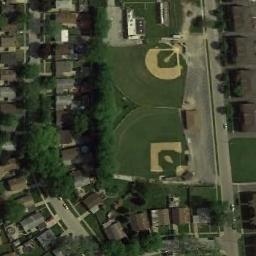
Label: baseball_diamond